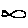
Label: fish